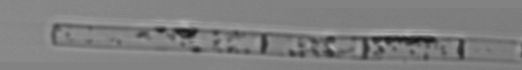
Label: Leptocylindrus